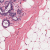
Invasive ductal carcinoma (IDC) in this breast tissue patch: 0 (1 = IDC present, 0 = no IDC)